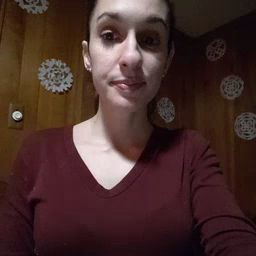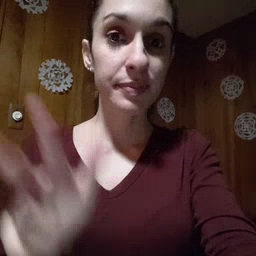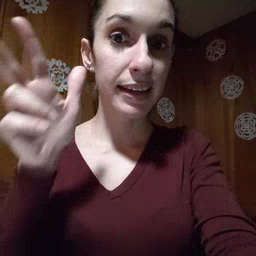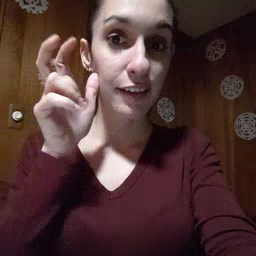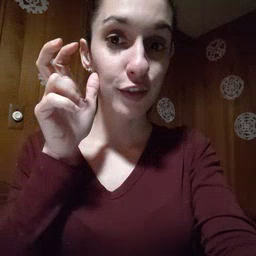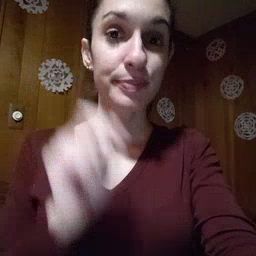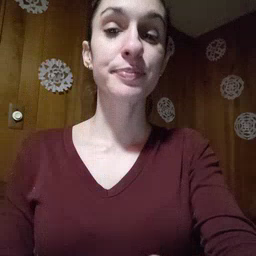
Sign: hear